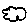
Label: cloud